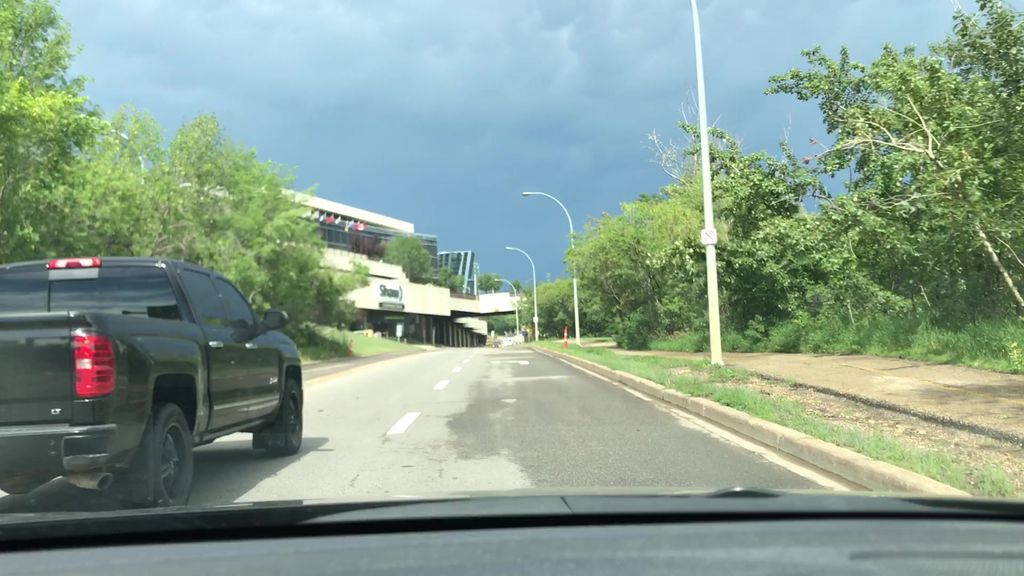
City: edmonton